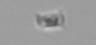
Label: Bacillariophyceae_morphotype1